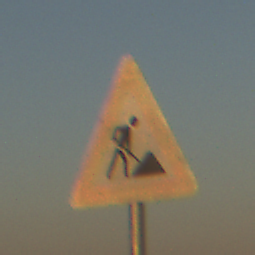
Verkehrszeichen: Arbeitsstelle
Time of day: SunriseSunset
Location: Outdoor (Nature)
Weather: Clear
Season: NotSpecified
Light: Natural